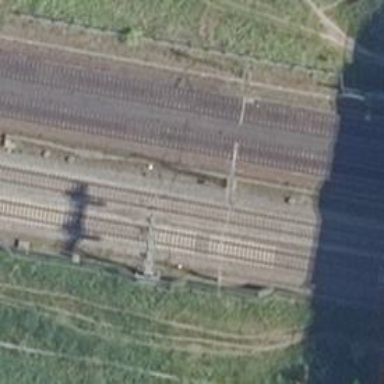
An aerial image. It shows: Railway signal.